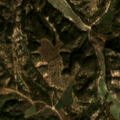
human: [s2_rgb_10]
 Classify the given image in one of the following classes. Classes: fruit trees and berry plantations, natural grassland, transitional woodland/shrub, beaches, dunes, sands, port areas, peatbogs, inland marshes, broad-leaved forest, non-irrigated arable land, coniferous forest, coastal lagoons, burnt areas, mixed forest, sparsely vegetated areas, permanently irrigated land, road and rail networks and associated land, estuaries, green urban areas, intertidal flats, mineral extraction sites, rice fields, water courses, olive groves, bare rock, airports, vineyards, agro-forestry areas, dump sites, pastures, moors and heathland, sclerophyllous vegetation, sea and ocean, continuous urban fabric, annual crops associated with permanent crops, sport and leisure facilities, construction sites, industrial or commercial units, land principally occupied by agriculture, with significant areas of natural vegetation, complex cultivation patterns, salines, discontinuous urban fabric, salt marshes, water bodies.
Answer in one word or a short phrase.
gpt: permanently irrigated land, land principally occupied by agriculture, with significant areas of natural vegetation, broad-leaved forest, mixed forest, transitional woodland/shrub